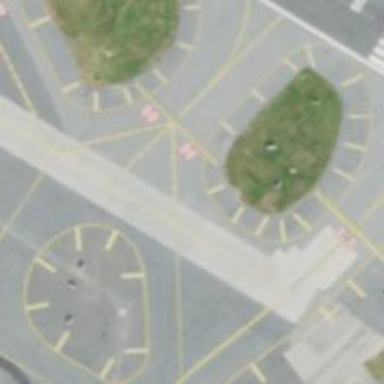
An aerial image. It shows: Image of taxiway at airport.